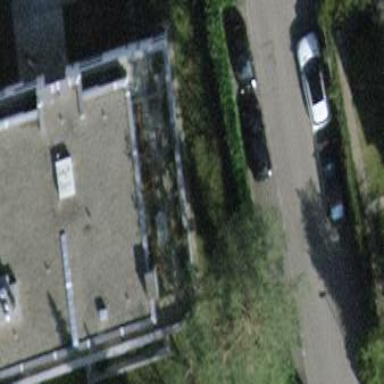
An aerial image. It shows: Balcony as part of building.